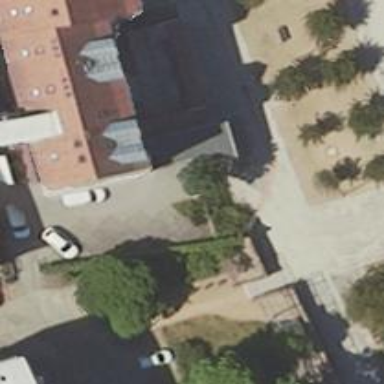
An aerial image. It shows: Cafe.